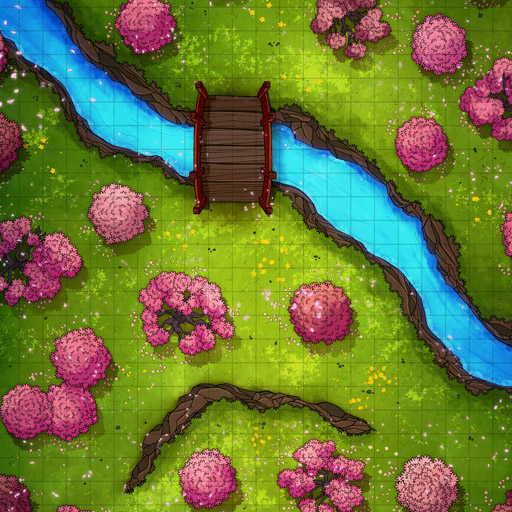
A D&D Grid Map pink trees around a river with a wooden bridge cliff (Cherry Blossom Creek Map)